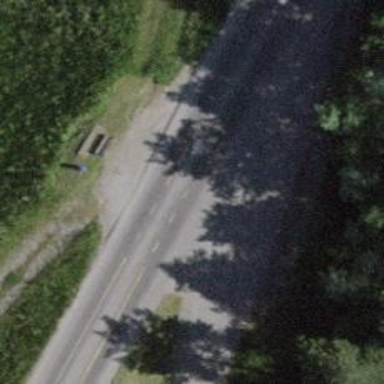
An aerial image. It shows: Unclassified road with asphalt surface and grade1 track type.